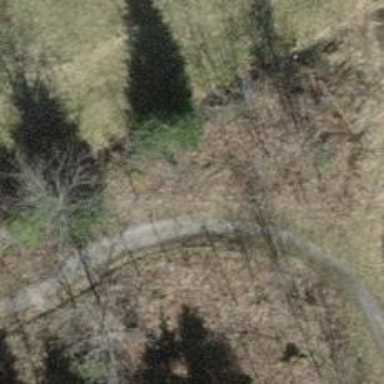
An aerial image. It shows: Dirt path with grade 3 tracktype.